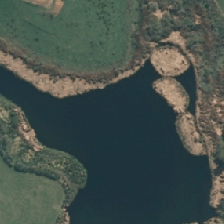
Land cover: lake_pond